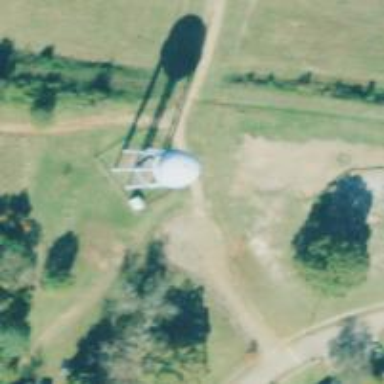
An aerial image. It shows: Water tower that is man-made.